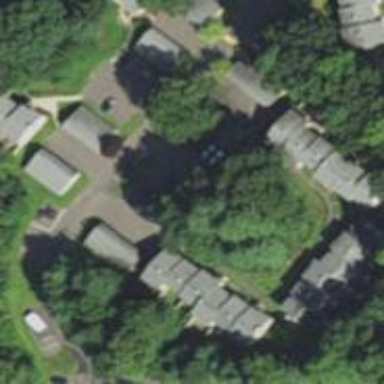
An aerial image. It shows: Residential driveway with asphalt surface.